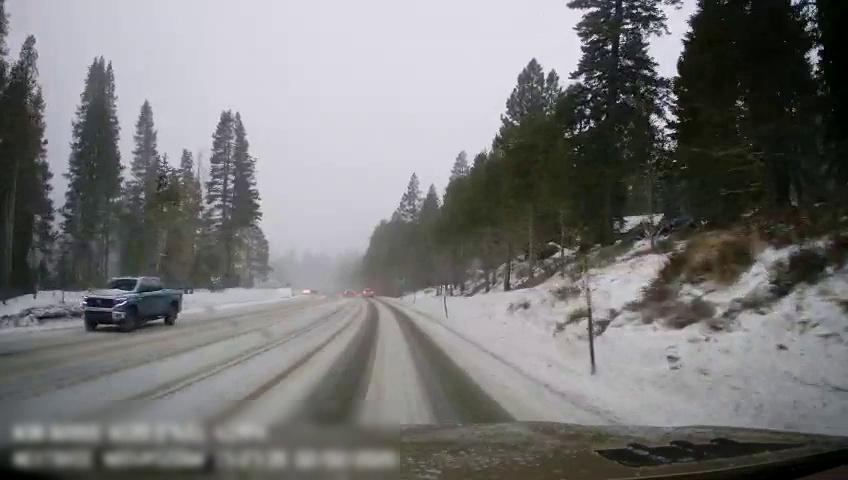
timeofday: Day
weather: Snowy
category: Drivable Space
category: Vehicles | Truck
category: Vehicles | Car
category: Vehicles | SUV